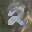
Label: 2